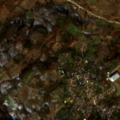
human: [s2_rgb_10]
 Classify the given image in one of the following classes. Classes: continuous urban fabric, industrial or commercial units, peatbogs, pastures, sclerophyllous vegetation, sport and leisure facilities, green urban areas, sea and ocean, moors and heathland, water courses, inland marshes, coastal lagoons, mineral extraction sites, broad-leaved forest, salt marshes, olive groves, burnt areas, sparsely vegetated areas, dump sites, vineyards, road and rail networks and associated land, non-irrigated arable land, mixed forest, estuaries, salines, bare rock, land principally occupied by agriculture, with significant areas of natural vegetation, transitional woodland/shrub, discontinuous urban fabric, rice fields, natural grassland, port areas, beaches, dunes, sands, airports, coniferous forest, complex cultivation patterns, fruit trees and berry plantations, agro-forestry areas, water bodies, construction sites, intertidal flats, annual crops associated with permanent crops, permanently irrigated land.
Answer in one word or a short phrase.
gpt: discontinuous urban fabric, land principally occupied by agriculture, with significant areas of natural vegetation, broad-leaved forest